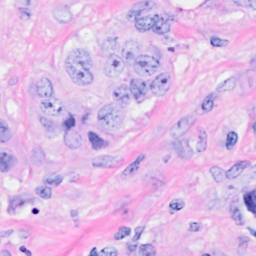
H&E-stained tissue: Breast